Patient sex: M
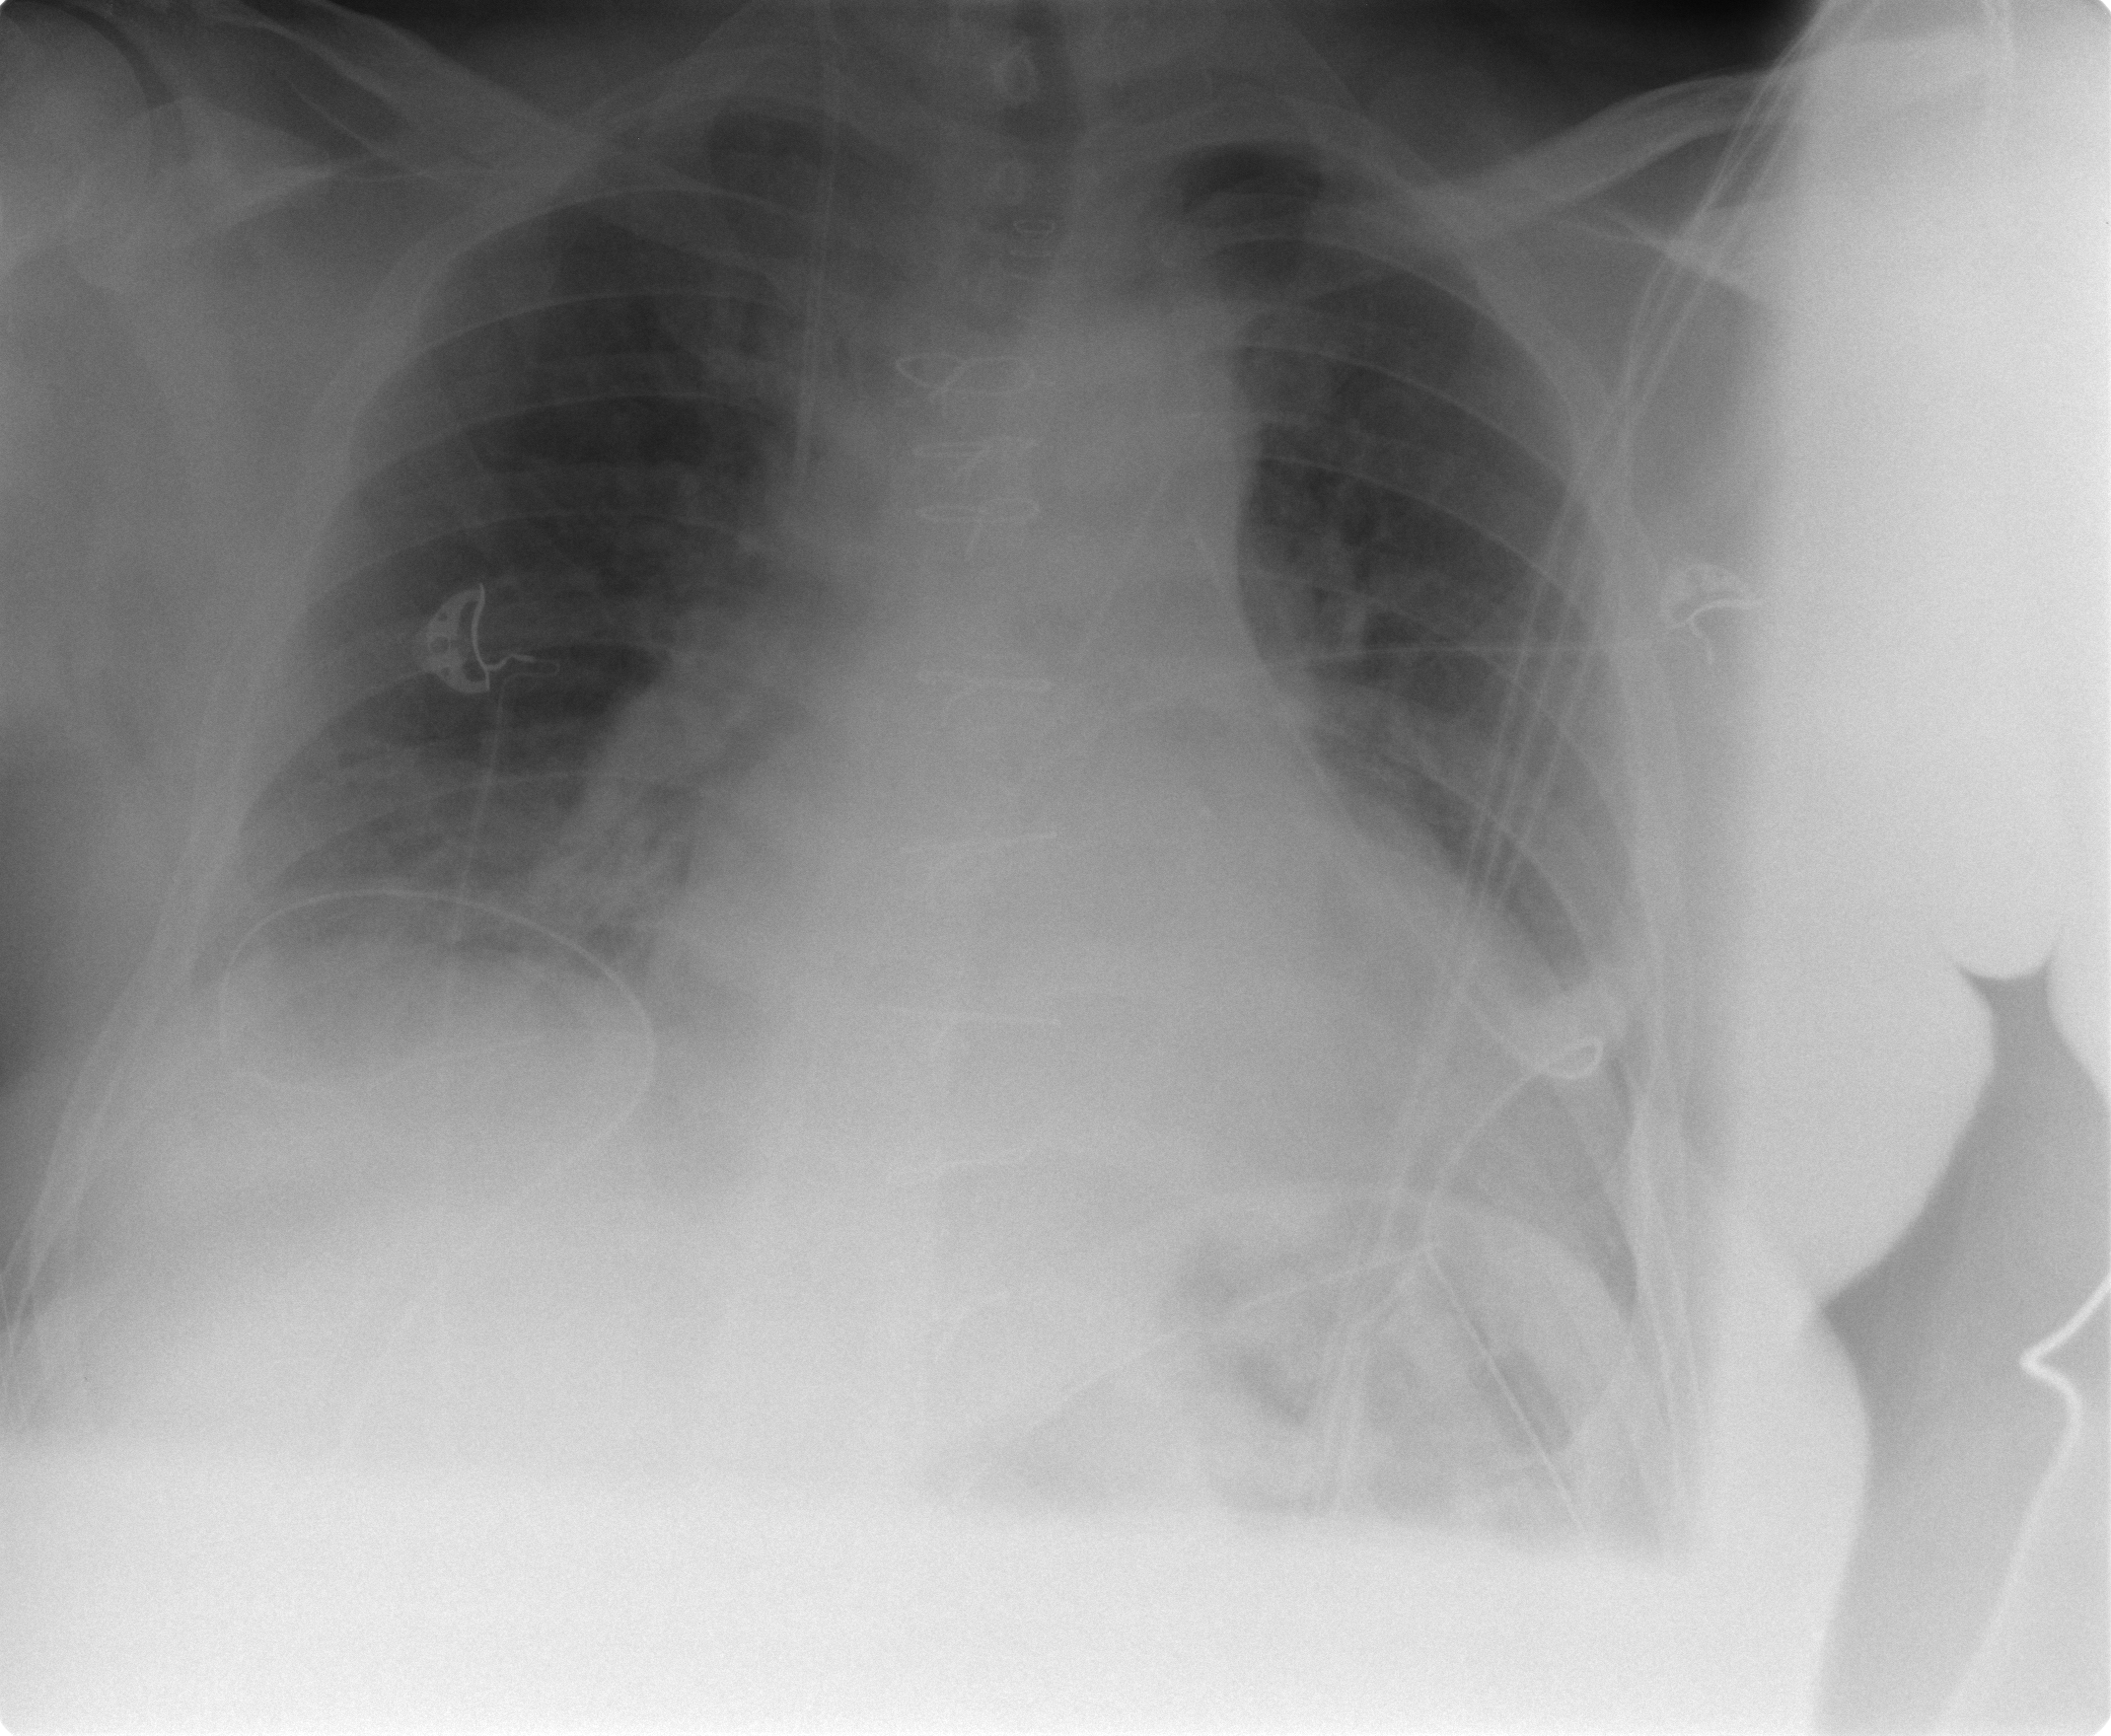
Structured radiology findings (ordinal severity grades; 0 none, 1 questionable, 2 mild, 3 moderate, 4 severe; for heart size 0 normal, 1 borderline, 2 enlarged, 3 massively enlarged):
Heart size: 2
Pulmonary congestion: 0
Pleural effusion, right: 2
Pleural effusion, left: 2
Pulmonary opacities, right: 0
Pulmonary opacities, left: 0
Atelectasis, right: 2
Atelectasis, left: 0